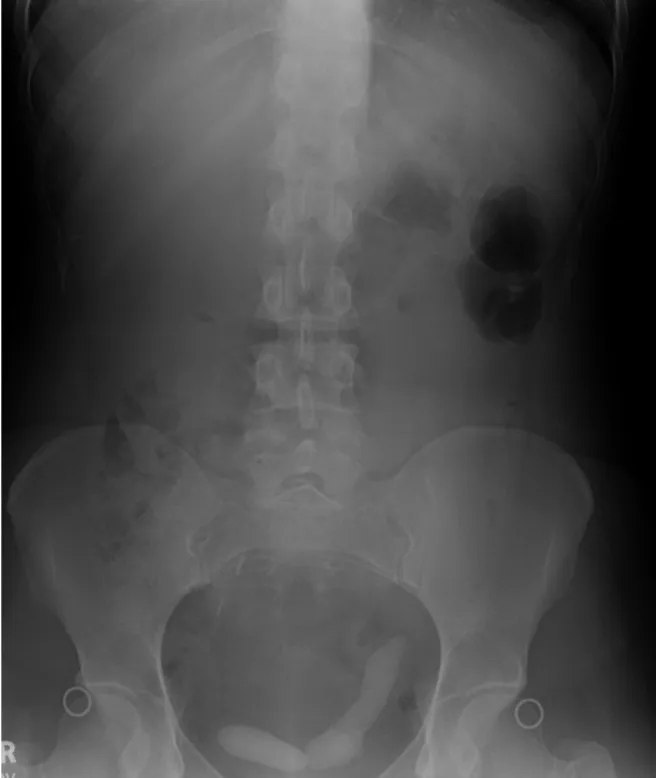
Kidney, ureter, and bladder radiograph from initial presentation.
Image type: radiology (x_ray)